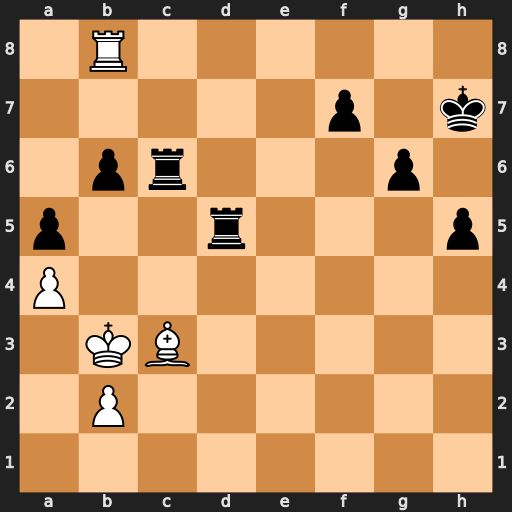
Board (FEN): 1R6/5p1k/1pr3p1/p2r3p/P7/1KB5/1P6/8
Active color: w
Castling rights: -
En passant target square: -
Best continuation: Rh8#